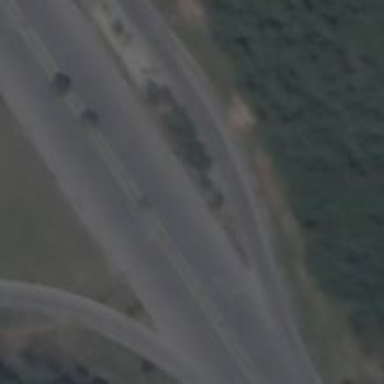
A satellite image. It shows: Trunk link highway.